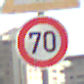
Verkehrszeichen: Geschwindigkeit70
Zusatzzeichen oben: ReiterRechts
Umgebung: Outdoor, Suburban
Tageszeit: MorningAfternoon
Wetter: PartlyCloudy
Licht: Natural
Jahreszeit: NotSpecified
Kontrast: HighContrast